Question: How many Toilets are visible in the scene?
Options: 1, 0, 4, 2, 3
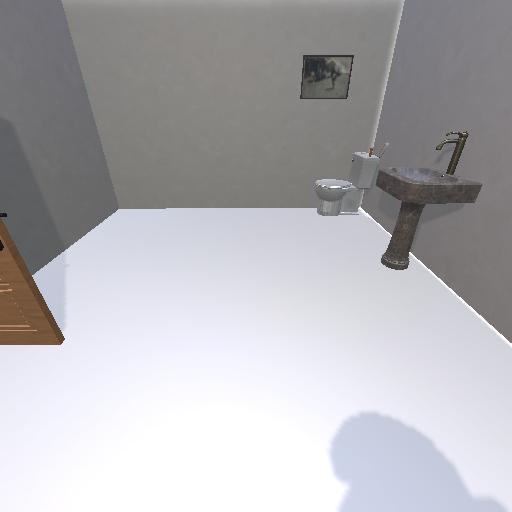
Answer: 1